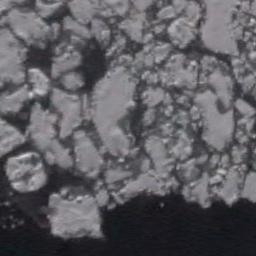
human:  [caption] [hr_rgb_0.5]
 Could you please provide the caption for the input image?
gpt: The sea is surrounded by sea ice .

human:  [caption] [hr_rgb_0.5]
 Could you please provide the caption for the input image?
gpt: There are many ice on the black sea .

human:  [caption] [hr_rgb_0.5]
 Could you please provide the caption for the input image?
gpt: Countless ice cubes of all sizes are closely connected into a large piece floating on the deep blue sea surface, Covering the sea surface .

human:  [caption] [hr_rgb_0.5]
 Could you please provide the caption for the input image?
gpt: A lot of sea ice of different sizes and thickness gathers together and the color of the seawater is deep blue .

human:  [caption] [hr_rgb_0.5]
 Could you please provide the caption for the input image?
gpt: There are many pieces of sea ice .